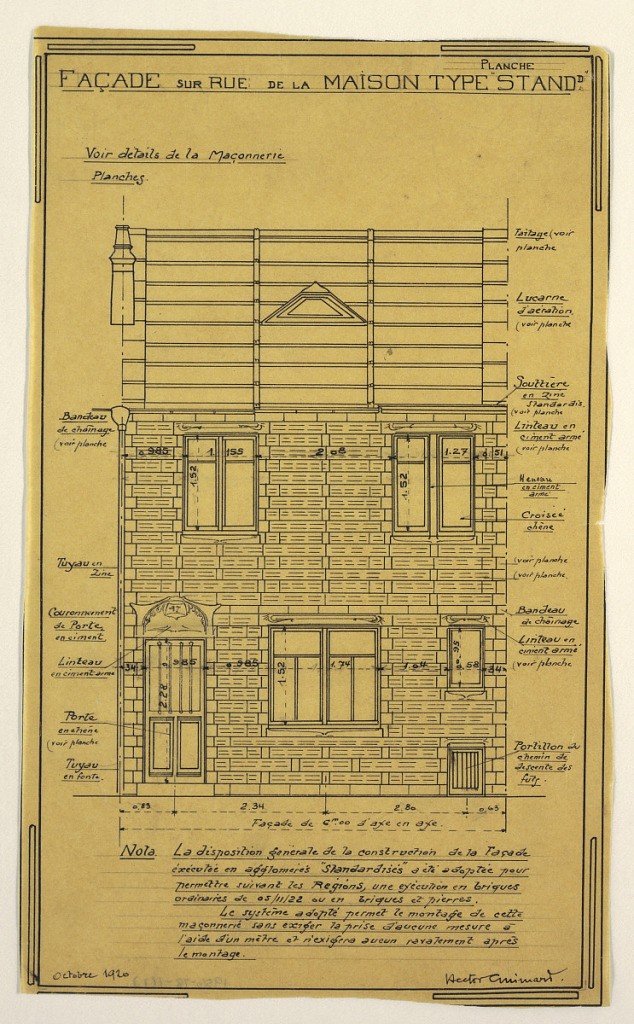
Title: Plate Illustrating Street-Facing Facade of a Standard House (“Façade sur Rue de la Maison Type ‘Stand D’”)
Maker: Hector Guimard, French, 1867–1942
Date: October 1920
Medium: Pen and black ink, graphite on tracing paper
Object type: Drawing
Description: Design for a mass-operational house by Guimard. This plan shows the elevation of the facade facing the street.